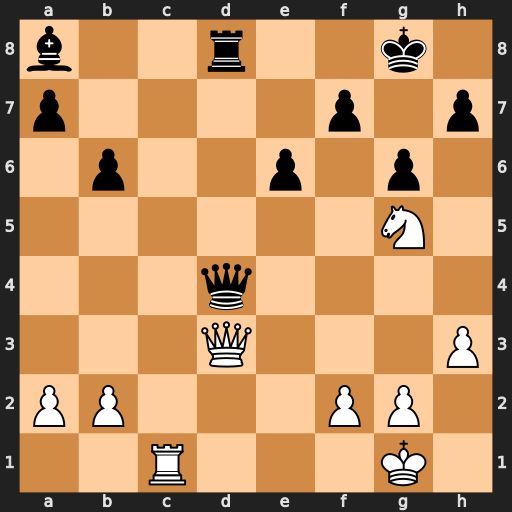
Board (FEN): b2r2k1/p4p1p/1p2p1p1/6N1/3q4/3Q3P/PP3PP1/2R3K1
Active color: w
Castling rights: -
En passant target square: -
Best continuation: Qxd4 Rxd4 Rc8+ Kg7 Rxa8